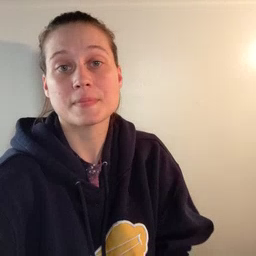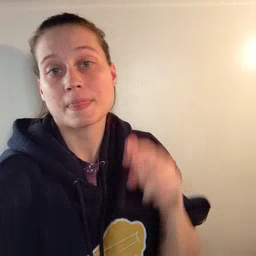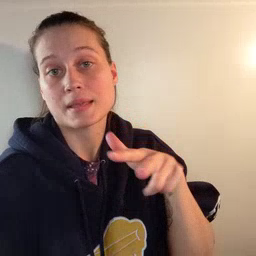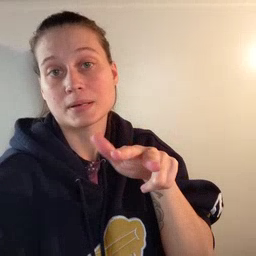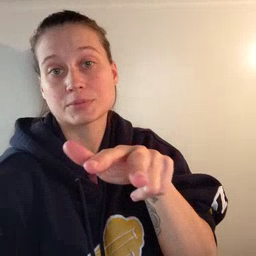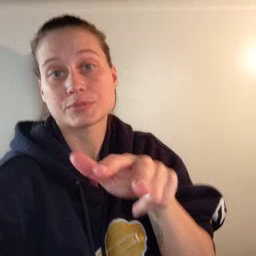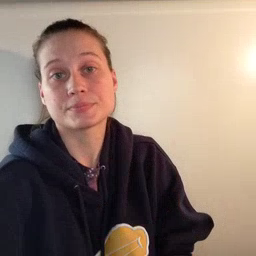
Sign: helicopter